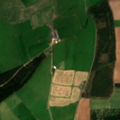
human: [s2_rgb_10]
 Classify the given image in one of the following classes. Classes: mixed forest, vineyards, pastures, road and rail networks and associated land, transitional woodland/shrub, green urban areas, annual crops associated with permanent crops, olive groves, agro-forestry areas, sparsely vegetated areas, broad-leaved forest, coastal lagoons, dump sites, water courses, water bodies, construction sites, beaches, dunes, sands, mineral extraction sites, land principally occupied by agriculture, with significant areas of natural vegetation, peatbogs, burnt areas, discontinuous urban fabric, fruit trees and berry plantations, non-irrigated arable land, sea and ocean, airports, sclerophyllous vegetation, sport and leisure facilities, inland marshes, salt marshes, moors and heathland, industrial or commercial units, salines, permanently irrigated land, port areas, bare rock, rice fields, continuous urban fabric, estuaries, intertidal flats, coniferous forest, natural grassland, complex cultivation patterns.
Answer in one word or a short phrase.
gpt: non-irrigated arable land, pastures, coniferous forest, mixed forest